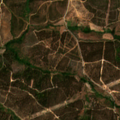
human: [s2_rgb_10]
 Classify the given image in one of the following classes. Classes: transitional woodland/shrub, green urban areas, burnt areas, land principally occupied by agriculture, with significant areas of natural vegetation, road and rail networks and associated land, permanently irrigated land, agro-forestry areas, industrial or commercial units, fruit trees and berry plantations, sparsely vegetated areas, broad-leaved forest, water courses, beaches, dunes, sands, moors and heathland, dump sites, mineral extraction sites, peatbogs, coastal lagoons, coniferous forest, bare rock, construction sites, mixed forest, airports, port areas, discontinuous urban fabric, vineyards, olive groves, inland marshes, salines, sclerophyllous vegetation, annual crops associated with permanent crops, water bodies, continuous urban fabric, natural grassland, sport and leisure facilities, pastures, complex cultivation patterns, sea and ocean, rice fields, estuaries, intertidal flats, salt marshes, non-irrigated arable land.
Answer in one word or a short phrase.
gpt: complex cultivation patterns, land principally occupied by agriculture, with significant areas of natural vegetation, broad-leaved forest, mixed forest, transitional woodland/shrub